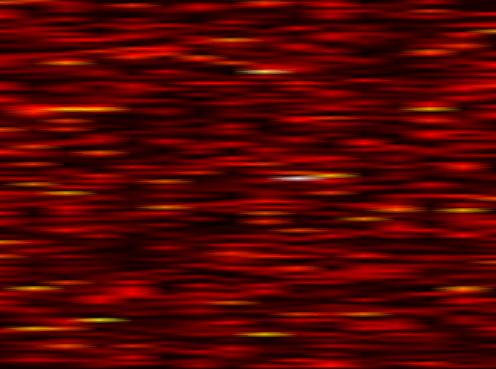
Label: WOLA